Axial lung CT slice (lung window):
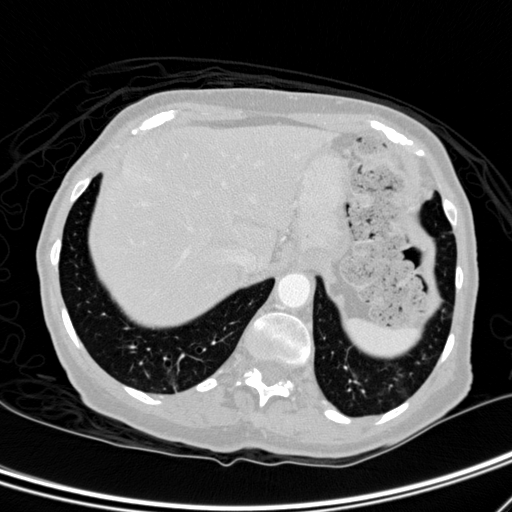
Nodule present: no